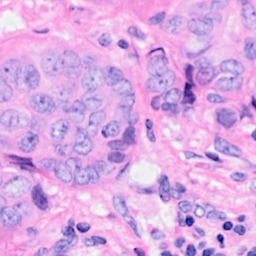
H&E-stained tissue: Breast